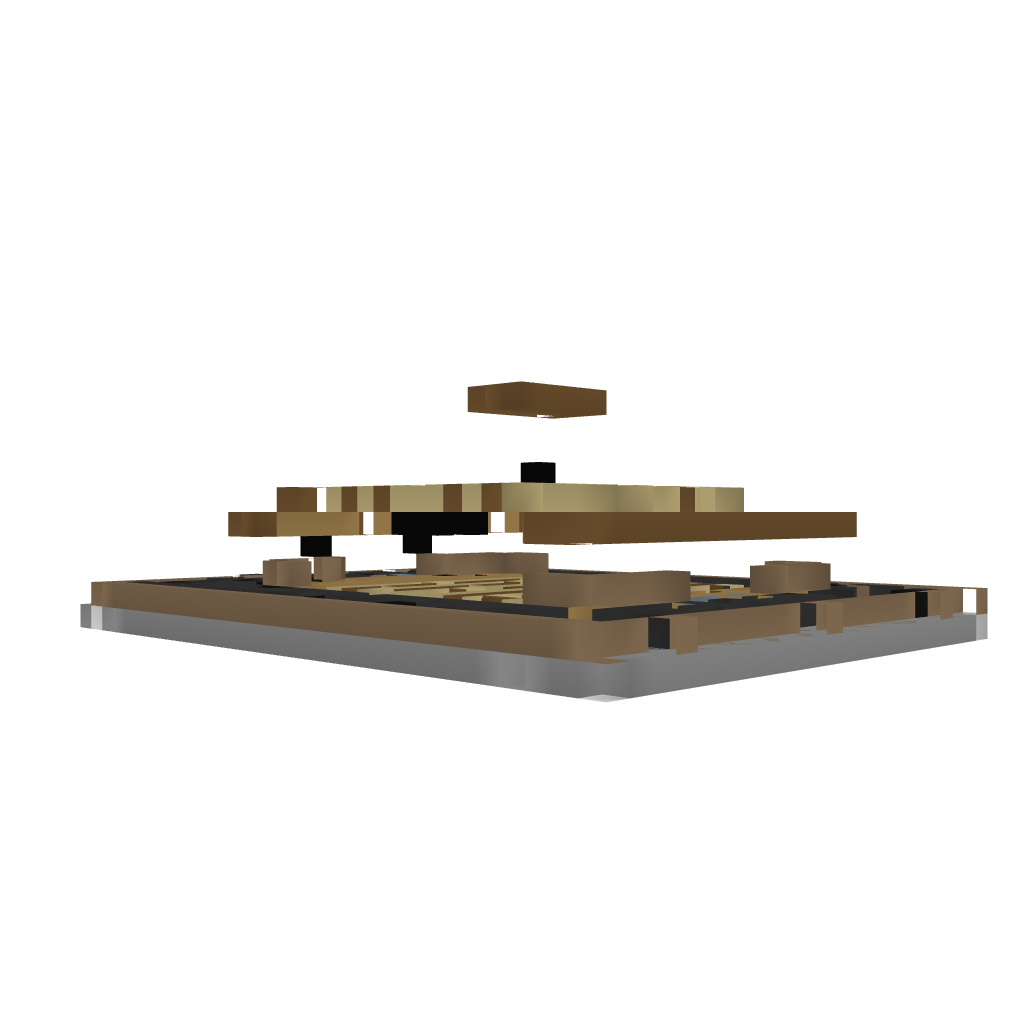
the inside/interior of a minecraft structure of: Cottage